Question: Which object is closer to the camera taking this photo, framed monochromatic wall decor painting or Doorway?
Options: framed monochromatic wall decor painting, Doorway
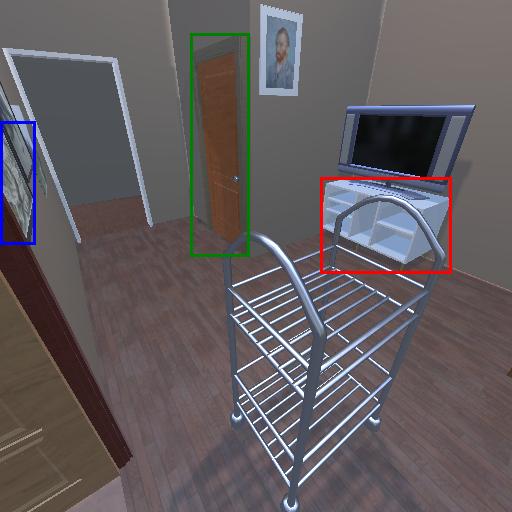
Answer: framed monochromatic wall decor painting